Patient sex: M
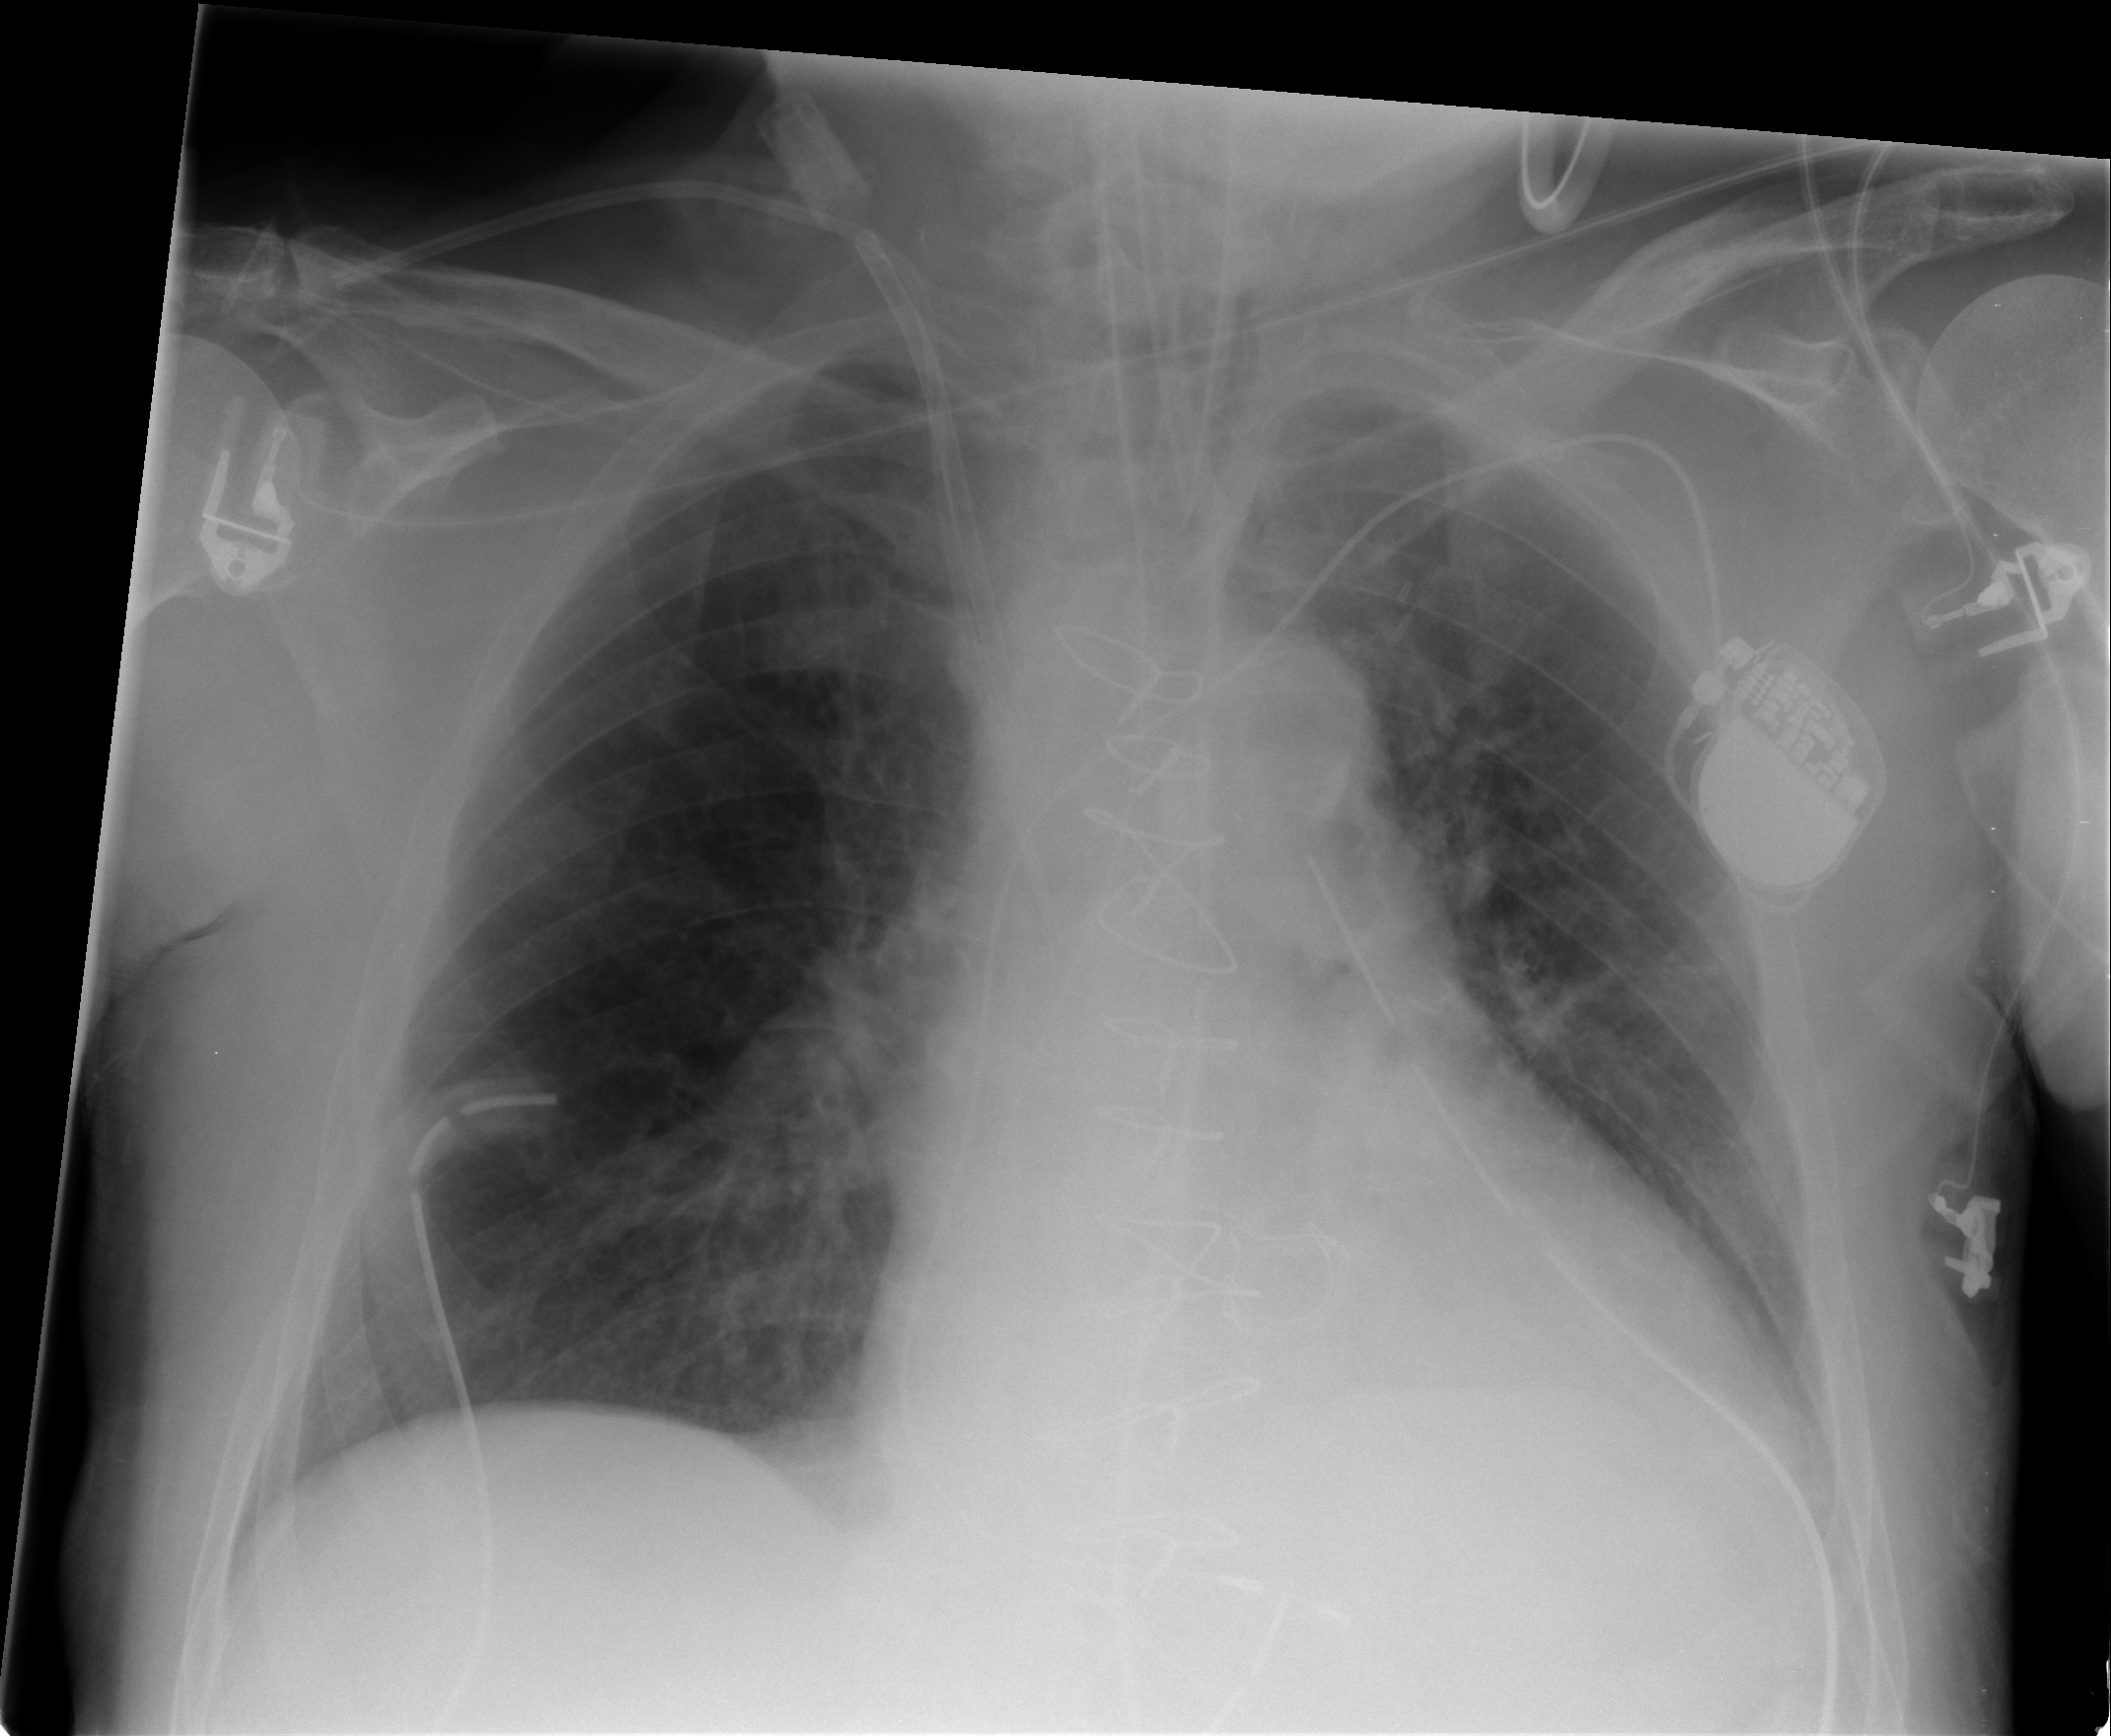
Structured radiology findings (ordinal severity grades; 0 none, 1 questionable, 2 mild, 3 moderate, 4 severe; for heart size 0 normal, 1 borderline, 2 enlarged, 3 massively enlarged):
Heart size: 2
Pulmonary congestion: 2
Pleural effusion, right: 0
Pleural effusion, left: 0
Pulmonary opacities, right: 0
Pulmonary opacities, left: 0
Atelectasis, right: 0
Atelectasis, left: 0